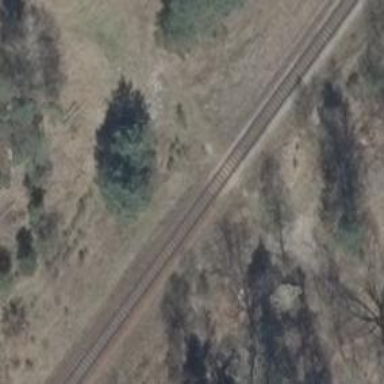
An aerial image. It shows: Railway level crossing.